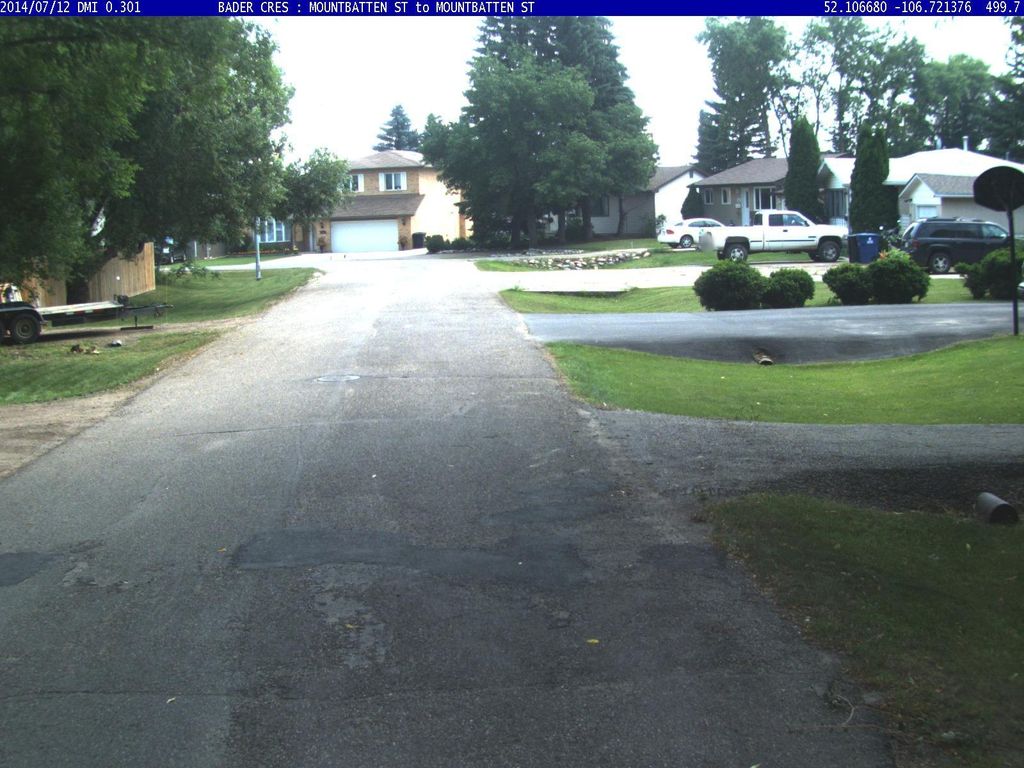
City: saskatoon